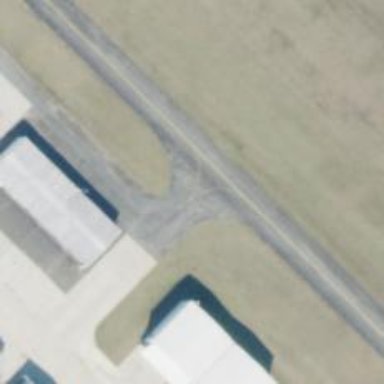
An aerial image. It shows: Asphalt taxiway in the airport.